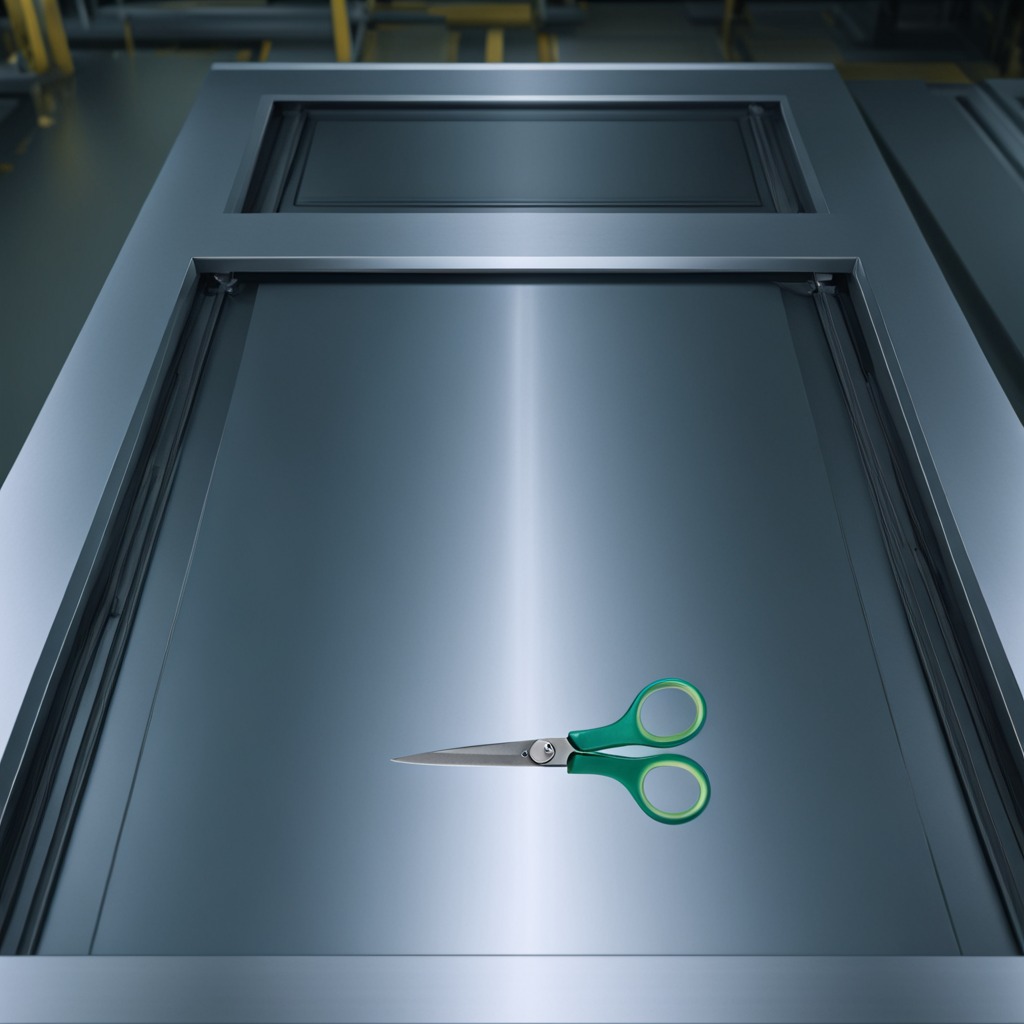
A scissor is lying on the metal table in a machine shop under fluorescent lights.